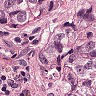
Metastatic tissue present: yes